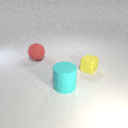
small yellow rubber cube behind large cyan rubber cylinder